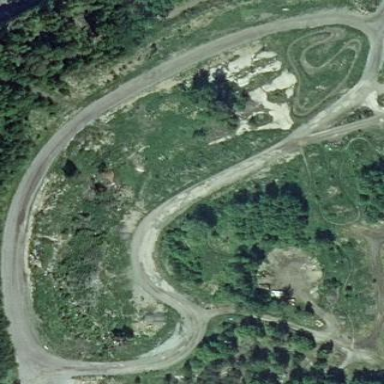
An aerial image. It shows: Motor raceway with unpaved surface.